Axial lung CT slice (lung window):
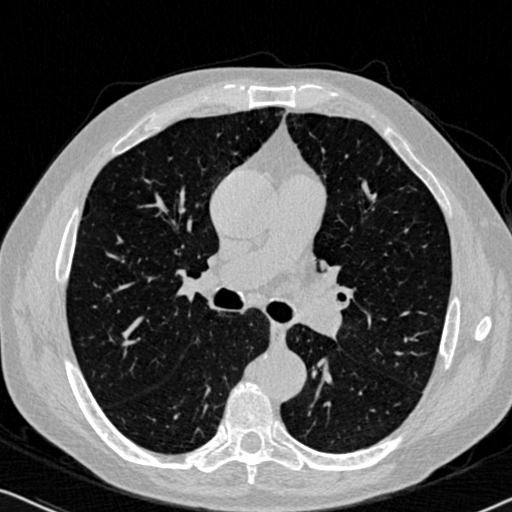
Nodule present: no